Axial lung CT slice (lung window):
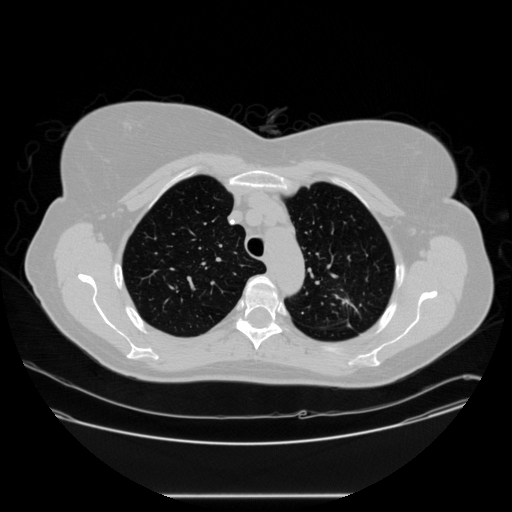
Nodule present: no